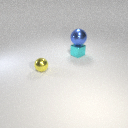
small yellow metal sphere to the left of small cyan metal cube